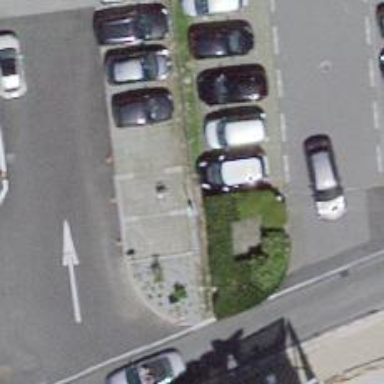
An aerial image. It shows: Charging station.